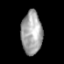
Tissue: prostate
Cell type: T cells
Senescence score: 0.2015
Nuclear area (px): 889
Mean DAPI intensity: 162.96